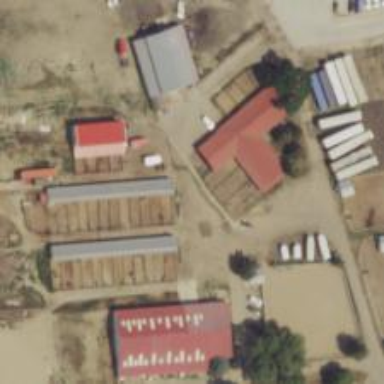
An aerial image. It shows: Farmyard area.